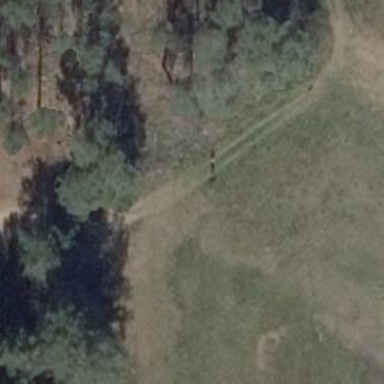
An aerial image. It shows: Grassy track road with grade 4 track type.